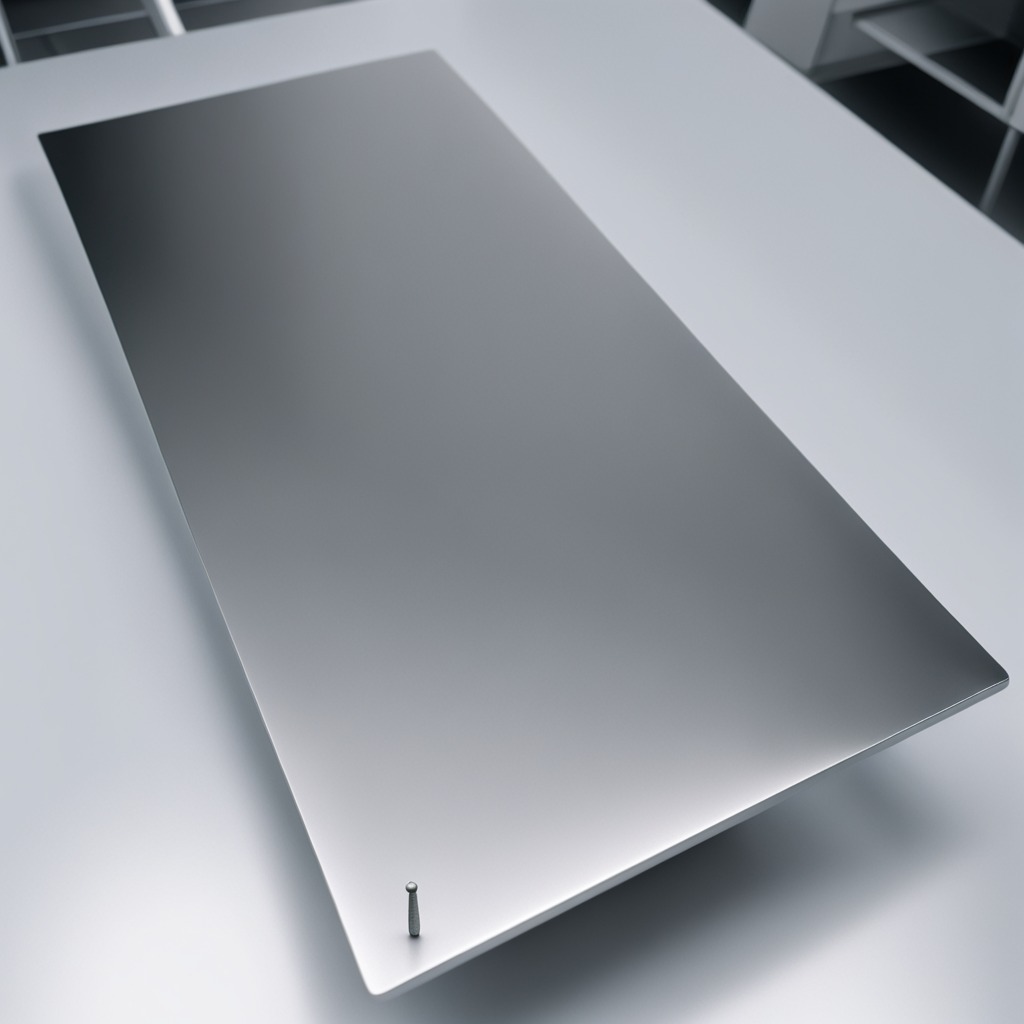
A nail is lying on the stainless steel table in a high-end prototyping lab.